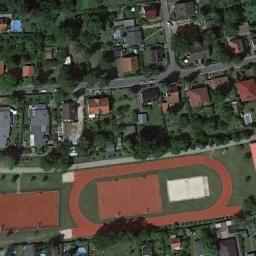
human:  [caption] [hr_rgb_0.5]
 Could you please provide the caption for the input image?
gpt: There are numerous buildings beside the ground track field .

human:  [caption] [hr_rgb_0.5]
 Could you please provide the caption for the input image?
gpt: A track and field is built in the middle of a residential area, Surrounded by a lot of vegetation .

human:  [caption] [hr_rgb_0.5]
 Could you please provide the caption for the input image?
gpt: The ground track field is surrounded by some trees and houses arranged neatly and a other sports area is next to the ground track field .

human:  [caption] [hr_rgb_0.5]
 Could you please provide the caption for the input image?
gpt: There's a little track in the upper left corner .

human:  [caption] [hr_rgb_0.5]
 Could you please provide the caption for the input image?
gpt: There are trees and buildings beside the ground track field with a red track .